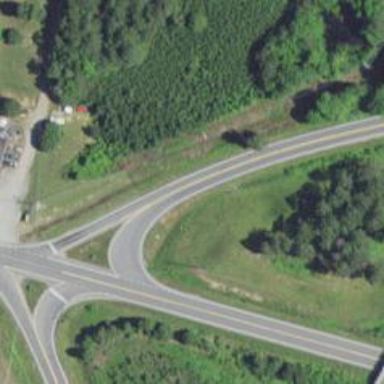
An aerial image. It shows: Cloverleaf junction on trunk link highway.